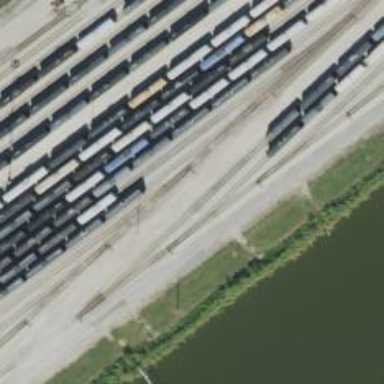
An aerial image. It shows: Railway yard.